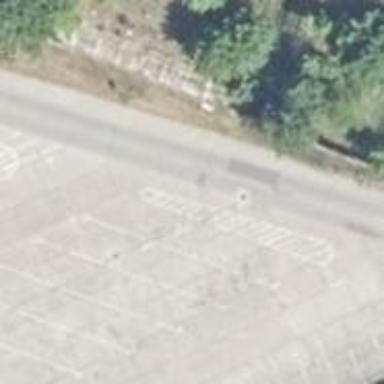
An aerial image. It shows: Road serving as parking aisle.